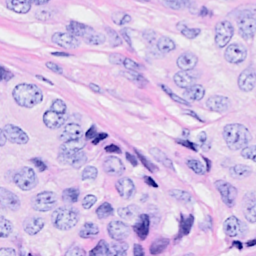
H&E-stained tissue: Breast